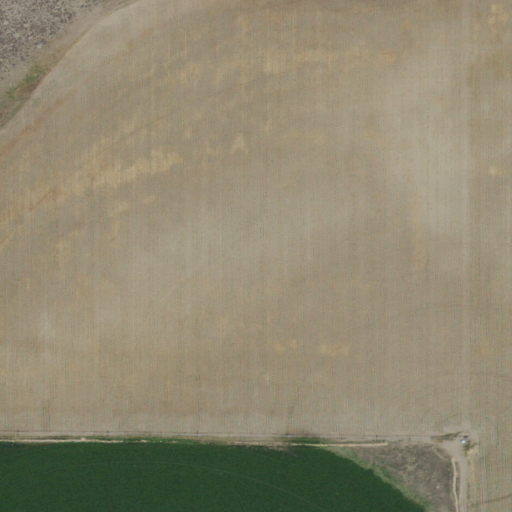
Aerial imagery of mountain in Idaho named Bunker Hill containing cultivated crops and shrub